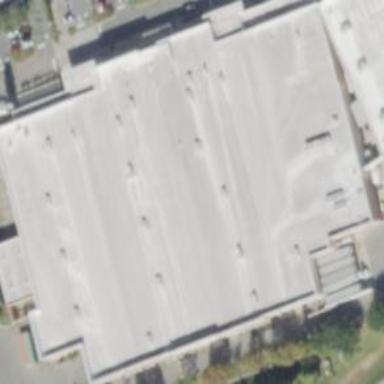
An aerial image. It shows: Department store building.